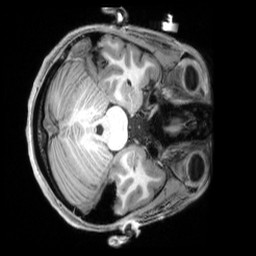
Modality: T1w
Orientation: axial
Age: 30
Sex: female
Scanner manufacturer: siemens
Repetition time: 2.3 s
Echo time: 0.00229 s